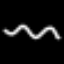
Label: squiggle